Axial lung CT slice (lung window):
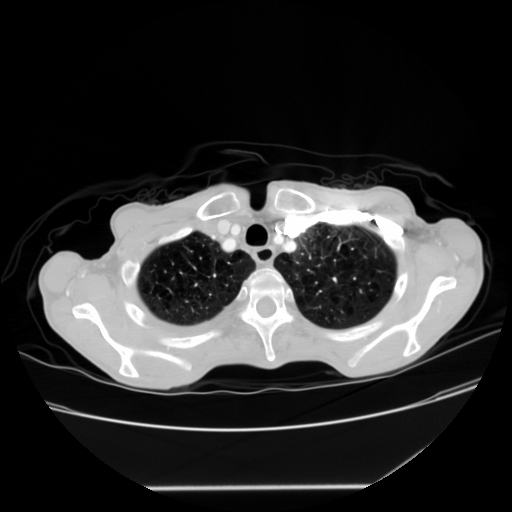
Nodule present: no